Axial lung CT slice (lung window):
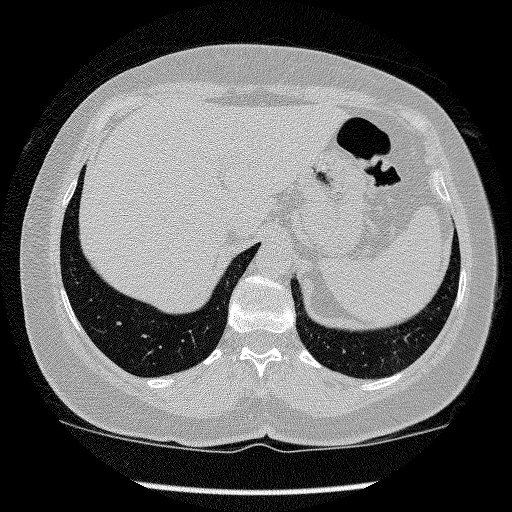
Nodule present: no